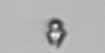
Label: Heterocapsa_rotundata